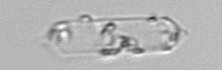
Label: Cerataulina_pelagica